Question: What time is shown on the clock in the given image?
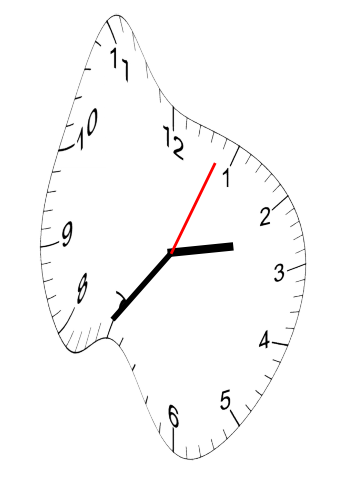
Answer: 02:36:04